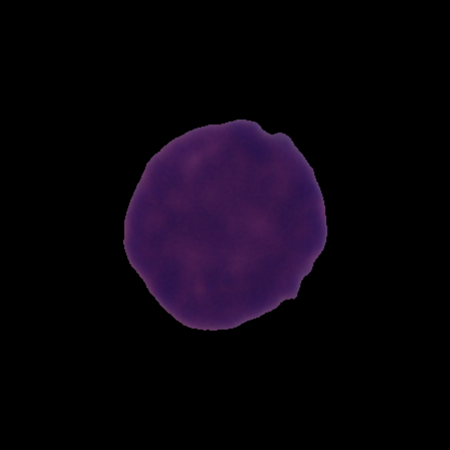
Label: cancer